Field crop: maize
Growth stage: 2
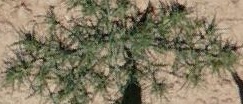
Species: salsola